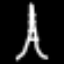
Label: The Eiffel Tower